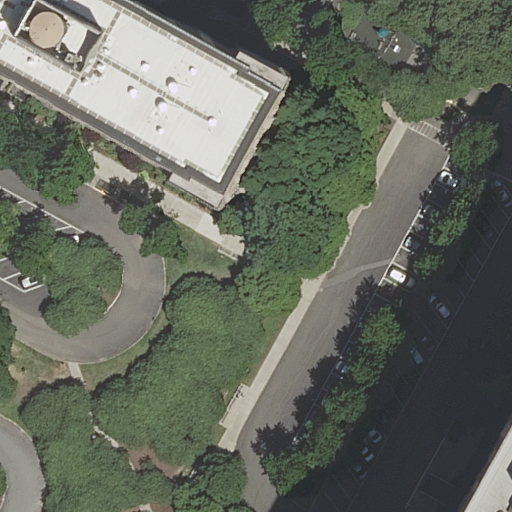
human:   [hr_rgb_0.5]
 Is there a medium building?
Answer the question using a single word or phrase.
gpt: no

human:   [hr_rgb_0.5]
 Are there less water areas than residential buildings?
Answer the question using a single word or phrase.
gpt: yes

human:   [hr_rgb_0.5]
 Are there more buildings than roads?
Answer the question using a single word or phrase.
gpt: no

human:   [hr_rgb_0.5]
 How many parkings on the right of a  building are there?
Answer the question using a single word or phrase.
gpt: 1

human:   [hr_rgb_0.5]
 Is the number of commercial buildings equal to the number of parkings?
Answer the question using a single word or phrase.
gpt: no

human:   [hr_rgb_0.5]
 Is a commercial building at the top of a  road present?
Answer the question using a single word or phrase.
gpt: no

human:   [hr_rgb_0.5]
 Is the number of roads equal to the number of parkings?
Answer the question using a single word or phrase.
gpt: no

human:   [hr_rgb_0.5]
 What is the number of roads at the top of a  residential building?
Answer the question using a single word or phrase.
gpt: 5

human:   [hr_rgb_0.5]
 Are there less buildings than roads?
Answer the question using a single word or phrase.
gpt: yes

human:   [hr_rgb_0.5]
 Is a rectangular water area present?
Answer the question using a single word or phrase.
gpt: no

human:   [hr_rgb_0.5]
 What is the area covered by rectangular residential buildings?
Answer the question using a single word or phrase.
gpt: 2542m2

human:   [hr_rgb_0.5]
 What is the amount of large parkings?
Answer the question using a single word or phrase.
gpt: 0

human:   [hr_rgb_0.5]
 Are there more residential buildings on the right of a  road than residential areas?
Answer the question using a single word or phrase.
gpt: no

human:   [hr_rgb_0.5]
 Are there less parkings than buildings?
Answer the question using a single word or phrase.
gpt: no

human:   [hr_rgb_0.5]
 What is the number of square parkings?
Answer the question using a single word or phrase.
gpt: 0

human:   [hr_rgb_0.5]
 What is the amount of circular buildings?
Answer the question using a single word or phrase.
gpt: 0

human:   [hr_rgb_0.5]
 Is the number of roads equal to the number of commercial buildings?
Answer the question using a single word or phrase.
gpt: no

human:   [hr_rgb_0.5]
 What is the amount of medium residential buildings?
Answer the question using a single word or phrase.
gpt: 0

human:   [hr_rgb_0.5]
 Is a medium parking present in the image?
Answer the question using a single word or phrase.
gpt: yes

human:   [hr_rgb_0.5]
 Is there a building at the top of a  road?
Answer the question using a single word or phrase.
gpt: yes

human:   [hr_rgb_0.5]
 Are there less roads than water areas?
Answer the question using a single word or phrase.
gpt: no

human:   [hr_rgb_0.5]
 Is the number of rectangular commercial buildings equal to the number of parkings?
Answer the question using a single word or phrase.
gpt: no

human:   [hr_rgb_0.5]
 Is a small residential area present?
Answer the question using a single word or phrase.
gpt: no

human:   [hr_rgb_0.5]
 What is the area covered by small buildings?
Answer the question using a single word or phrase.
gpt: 0m2

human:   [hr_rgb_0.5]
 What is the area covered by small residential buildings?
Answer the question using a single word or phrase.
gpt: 0m2

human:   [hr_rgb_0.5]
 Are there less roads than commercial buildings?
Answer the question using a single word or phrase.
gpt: no

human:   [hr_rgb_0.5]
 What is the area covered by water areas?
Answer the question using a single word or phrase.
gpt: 0m2

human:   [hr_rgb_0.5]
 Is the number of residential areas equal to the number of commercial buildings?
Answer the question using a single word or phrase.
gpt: no

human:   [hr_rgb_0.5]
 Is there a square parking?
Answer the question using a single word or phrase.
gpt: no

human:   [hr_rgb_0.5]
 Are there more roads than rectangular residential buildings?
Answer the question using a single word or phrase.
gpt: yes

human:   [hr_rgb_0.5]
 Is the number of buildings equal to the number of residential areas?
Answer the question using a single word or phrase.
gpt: no

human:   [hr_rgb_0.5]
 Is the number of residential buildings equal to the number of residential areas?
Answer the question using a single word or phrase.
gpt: no

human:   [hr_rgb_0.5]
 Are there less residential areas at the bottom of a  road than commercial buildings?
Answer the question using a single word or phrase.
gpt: no

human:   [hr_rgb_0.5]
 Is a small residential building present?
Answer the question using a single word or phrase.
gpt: no

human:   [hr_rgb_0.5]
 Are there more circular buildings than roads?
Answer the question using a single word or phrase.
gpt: no

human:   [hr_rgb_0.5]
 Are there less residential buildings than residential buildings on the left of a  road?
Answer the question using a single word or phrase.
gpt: no